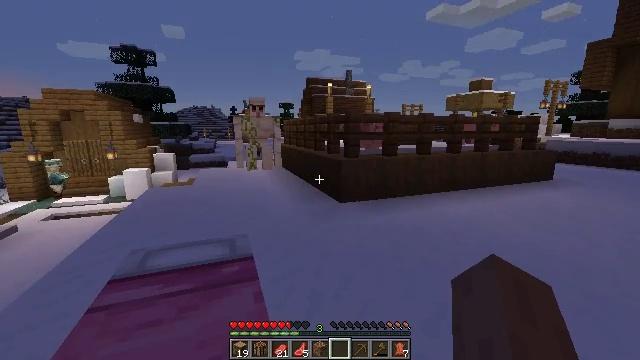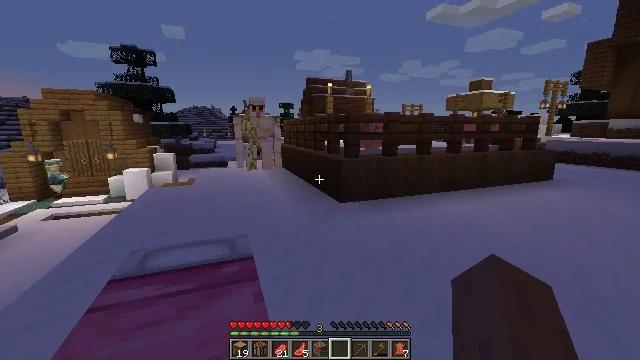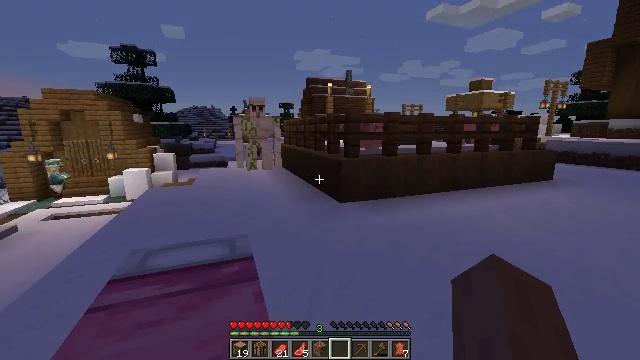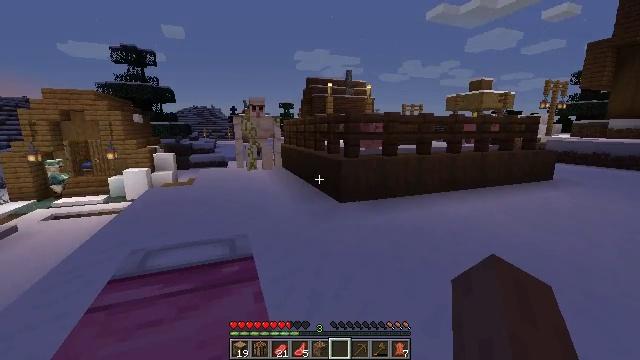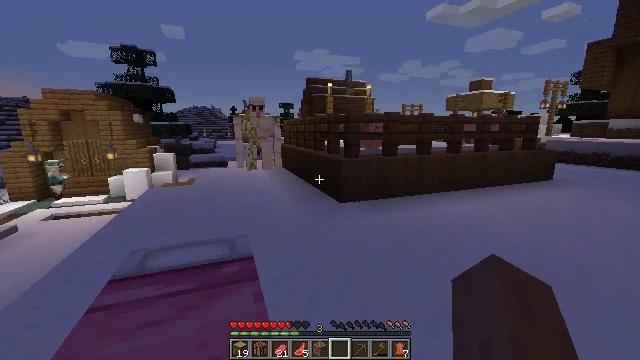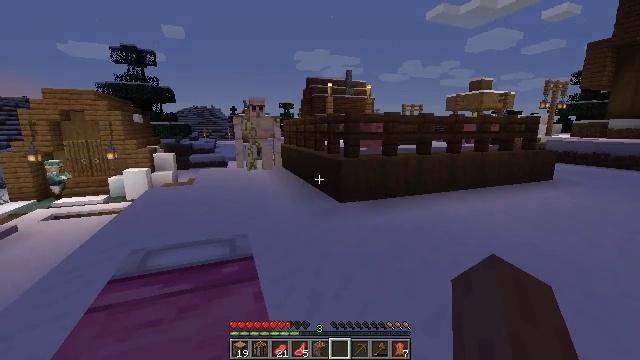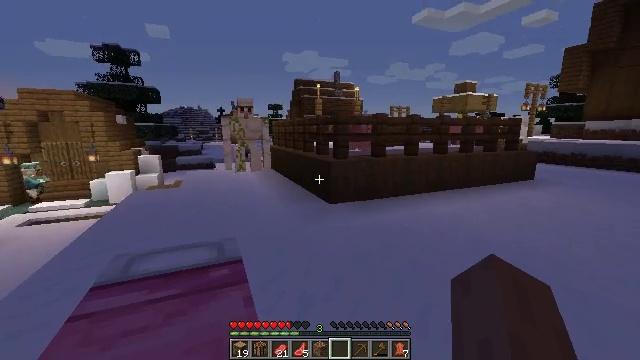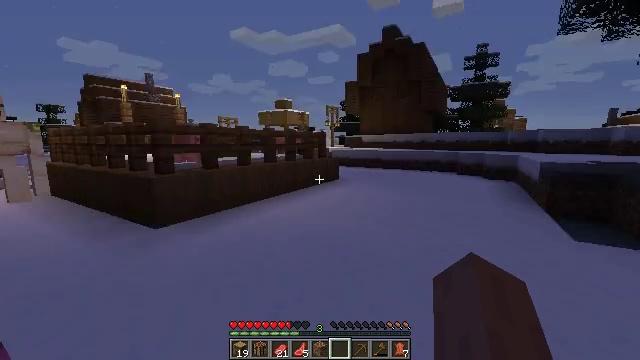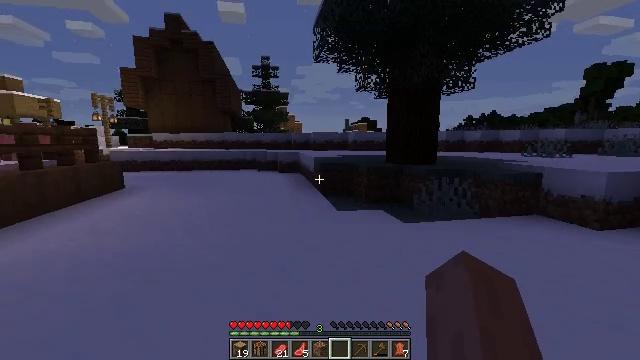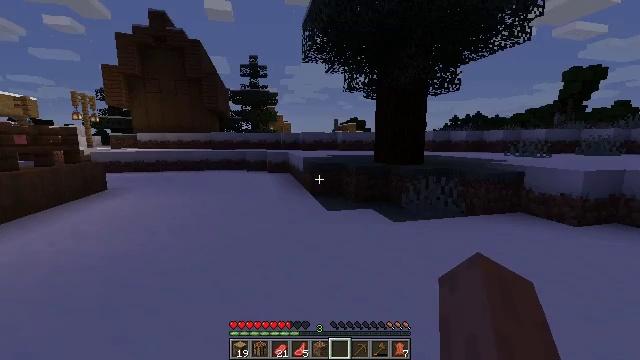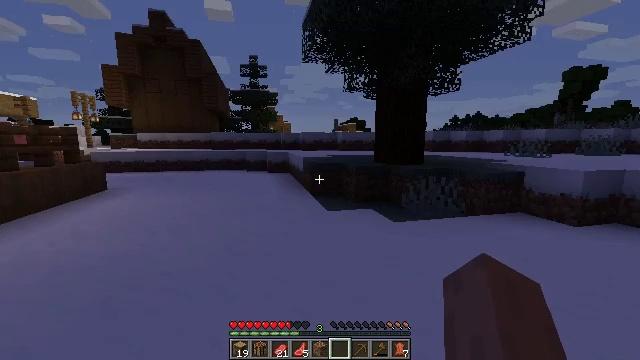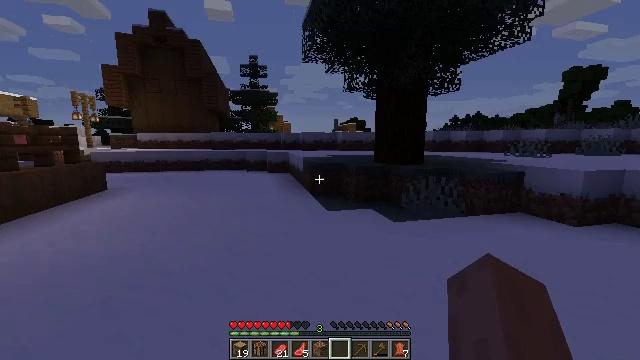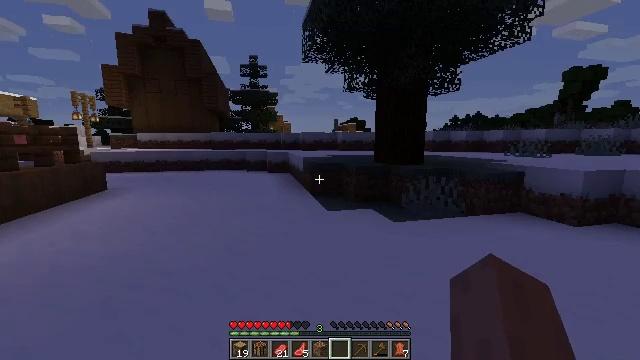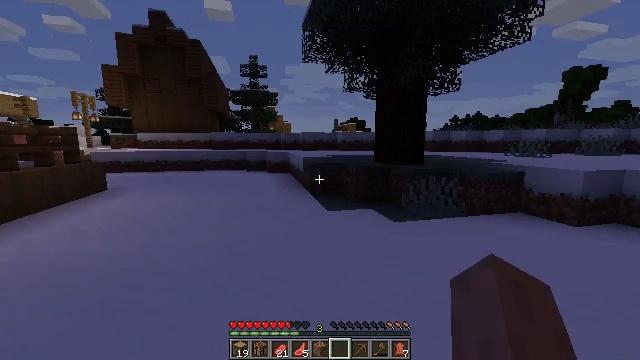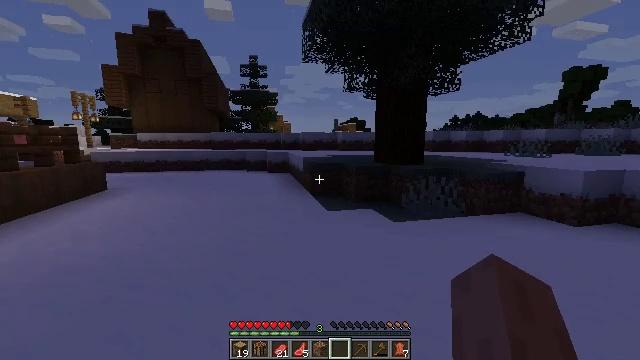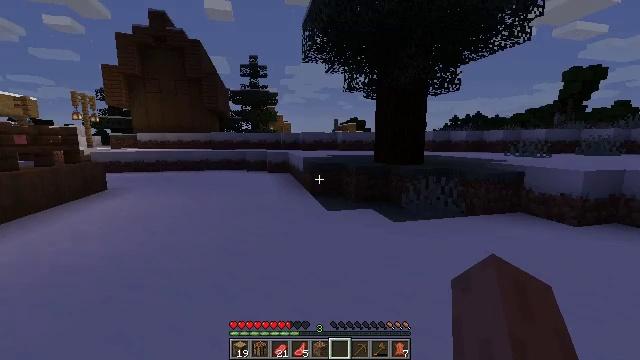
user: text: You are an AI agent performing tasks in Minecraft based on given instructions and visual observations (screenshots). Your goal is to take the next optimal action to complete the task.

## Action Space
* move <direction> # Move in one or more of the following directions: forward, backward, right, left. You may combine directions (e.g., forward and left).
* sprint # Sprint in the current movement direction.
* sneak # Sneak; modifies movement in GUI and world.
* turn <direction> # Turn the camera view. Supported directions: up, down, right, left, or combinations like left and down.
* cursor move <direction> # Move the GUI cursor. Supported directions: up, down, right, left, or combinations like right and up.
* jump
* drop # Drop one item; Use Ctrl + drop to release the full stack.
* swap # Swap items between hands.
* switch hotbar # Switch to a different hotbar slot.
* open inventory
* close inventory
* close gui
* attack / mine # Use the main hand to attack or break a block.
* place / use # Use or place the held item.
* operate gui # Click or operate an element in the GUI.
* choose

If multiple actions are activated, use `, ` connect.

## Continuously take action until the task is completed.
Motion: motion action
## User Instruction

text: Gather the pink bed into your inventory.
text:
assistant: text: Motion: no_op
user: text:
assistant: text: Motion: no_op
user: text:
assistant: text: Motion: no_op
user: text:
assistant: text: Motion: no_op
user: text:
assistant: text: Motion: no_op
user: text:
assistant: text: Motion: turn right
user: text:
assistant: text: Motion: turn right and up
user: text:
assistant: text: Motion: turn right
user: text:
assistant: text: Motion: turn right
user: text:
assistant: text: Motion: no_op
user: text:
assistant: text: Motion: no_op
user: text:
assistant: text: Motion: no_op
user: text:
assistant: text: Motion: no_op
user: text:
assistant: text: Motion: no_op
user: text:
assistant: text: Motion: no_op
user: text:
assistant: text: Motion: no_op
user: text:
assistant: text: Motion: no_op
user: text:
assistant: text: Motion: no_op
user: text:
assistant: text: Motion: no_op
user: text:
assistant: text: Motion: turn left
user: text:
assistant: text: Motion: turn left and down
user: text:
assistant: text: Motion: no_op
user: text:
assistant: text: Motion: no_op
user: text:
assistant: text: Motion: no_op
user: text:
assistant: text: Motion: no_op
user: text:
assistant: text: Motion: no_op
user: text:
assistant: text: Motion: no_op
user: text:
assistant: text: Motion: no_op
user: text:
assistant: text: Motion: no_op
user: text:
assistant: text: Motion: turn right and up